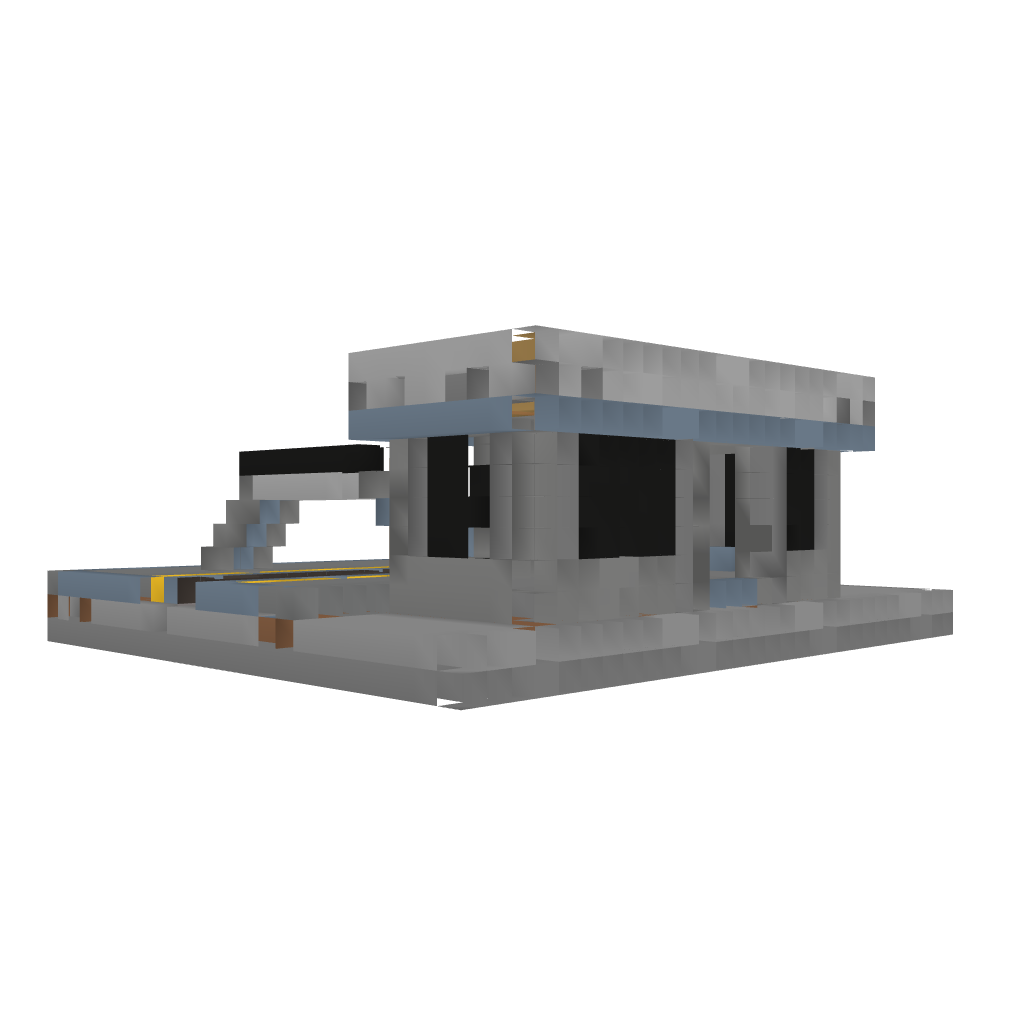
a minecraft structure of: Town Station